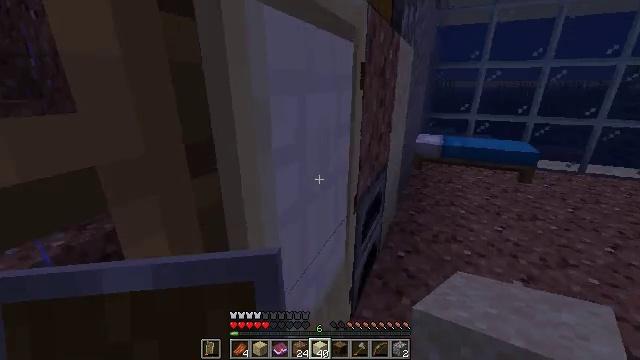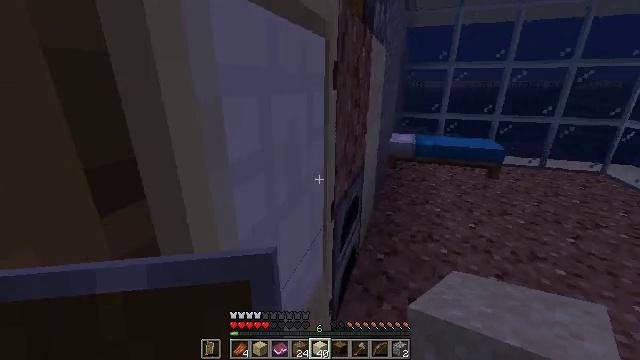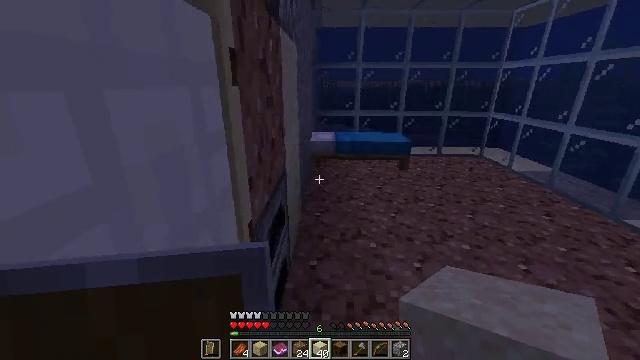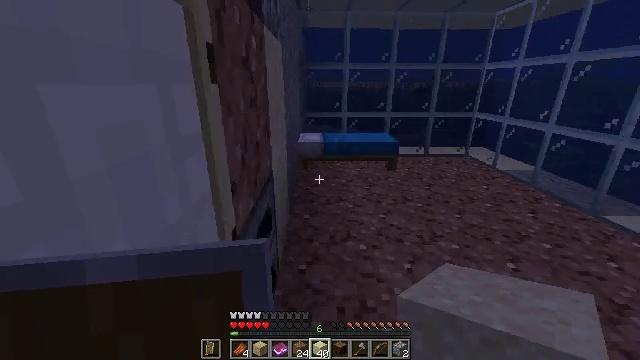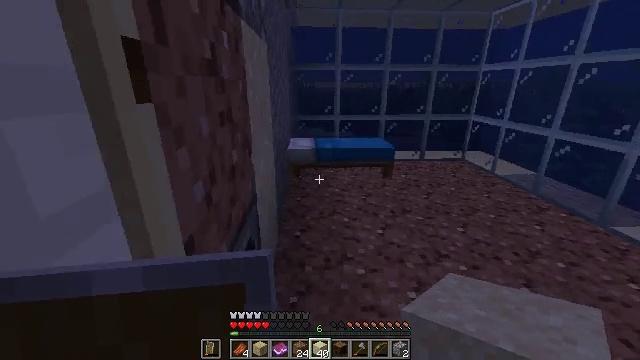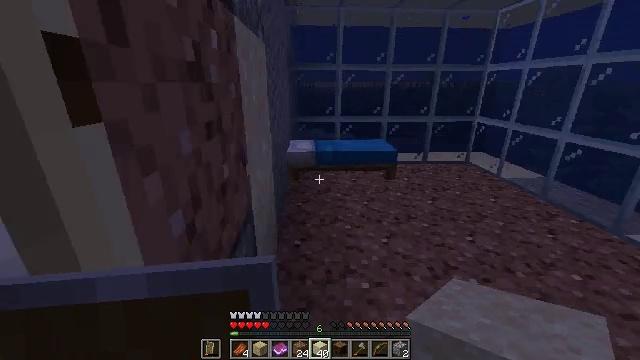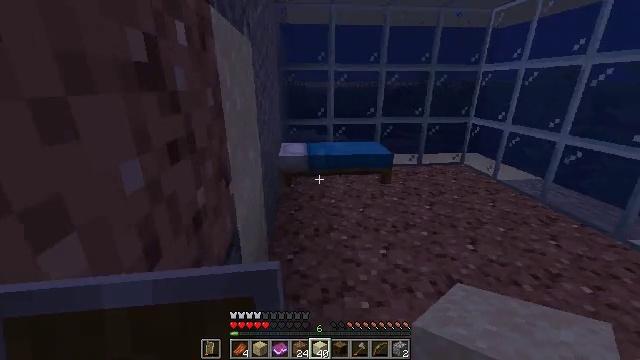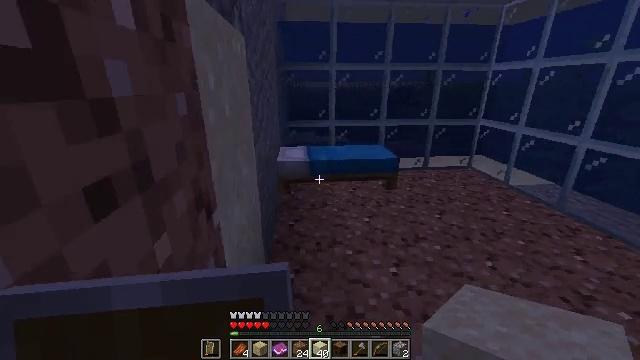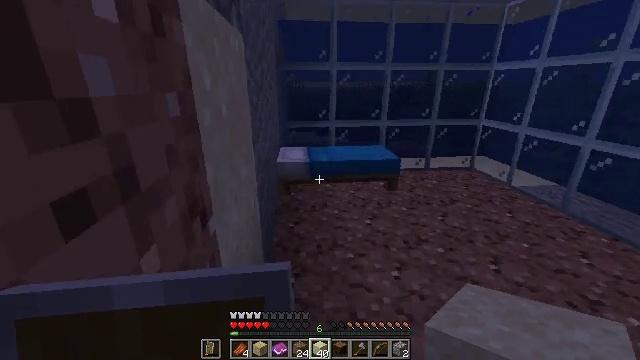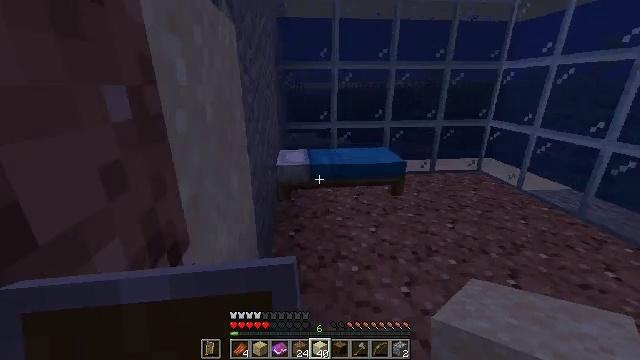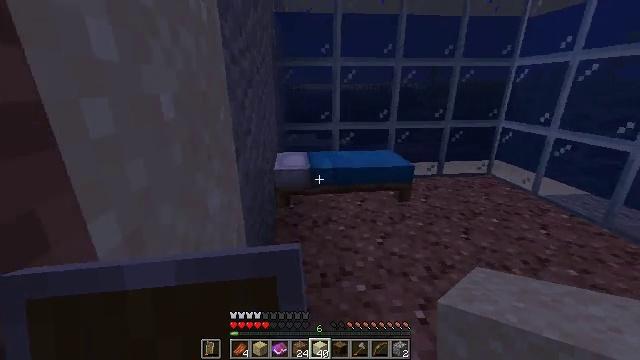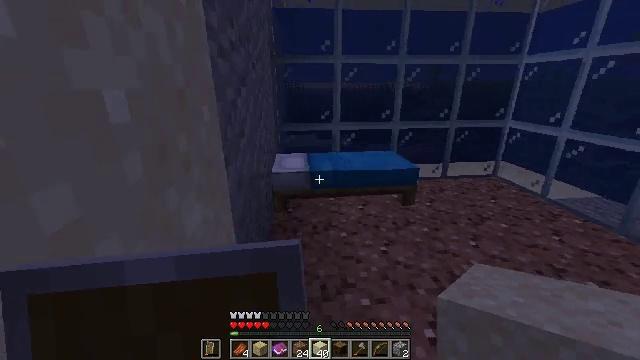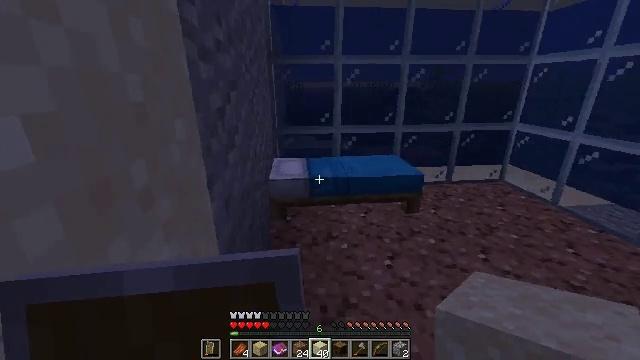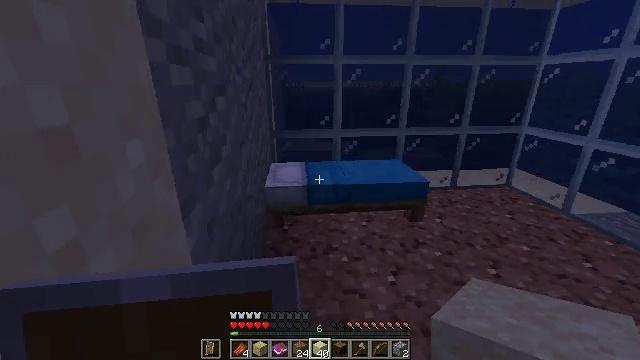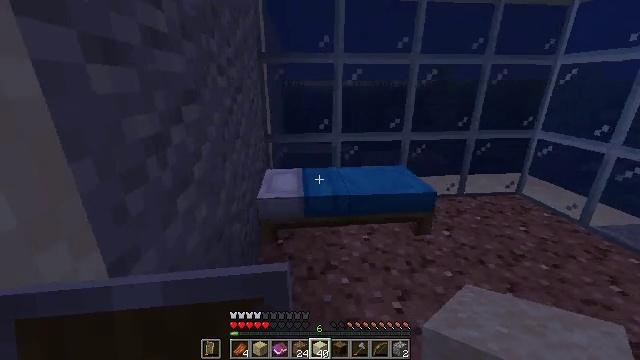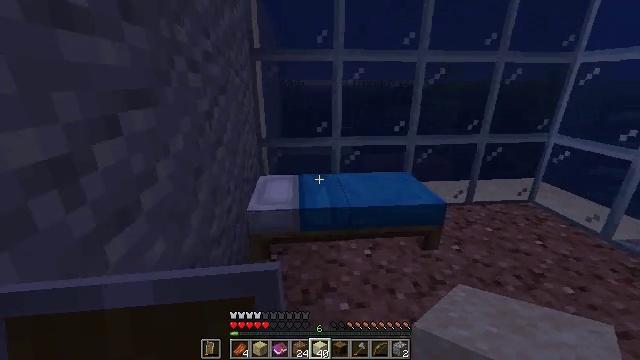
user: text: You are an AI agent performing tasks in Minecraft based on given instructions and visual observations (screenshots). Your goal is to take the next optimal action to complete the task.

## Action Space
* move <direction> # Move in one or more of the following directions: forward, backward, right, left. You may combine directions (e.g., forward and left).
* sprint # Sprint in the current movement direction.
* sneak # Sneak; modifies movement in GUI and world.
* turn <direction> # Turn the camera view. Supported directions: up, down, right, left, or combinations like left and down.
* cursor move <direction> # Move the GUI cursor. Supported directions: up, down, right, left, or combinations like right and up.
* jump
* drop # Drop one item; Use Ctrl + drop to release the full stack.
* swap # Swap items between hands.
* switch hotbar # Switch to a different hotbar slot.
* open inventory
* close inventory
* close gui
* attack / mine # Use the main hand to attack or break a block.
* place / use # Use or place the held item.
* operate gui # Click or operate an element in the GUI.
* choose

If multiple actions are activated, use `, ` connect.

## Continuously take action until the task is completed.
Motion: motion action
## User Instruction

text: Mine packed ice from icy biomes.
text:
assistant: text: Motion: move forward, turn right
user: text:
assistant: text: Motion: move forward, turn right
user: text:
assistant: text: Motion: move forward, turn right
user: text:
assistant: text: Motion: move forward, turn right
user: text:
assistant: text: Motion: move forward
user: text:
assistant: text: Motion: move forward, turn right
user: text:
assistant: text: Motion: move forward
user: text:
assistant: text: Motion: move forward
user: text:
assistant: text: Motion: move forward
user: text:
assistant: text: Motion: move forward
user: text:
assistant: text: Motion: move forward
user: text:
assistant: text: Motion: move forward
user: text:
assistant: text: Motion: move forward
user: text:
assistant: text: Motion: move forward
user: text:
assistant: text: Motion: move forward
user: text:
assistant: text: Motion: move forward, use / place
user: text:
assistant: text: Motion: use / place
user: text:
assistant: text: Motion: use / place
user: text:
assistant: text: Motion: turn down, use / place
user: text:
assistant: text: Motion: turn down
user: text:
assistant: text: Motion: turn down
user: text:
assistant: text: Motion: turn down
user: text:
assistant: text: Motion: open gui
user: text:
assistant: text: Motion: no_op
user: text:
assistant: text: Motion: no_op
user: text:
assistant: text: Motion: choose
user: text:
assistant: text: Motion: choose
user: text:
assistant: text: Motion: choose
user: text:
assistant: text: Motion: no_op
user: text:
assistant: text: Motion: no_op